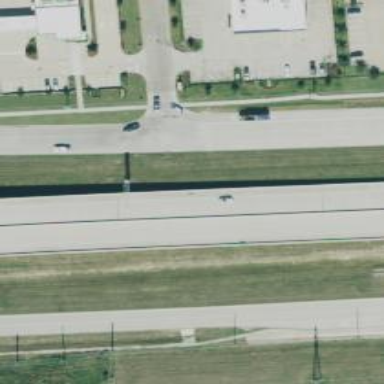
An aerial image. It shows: Secondary road with frontage road.